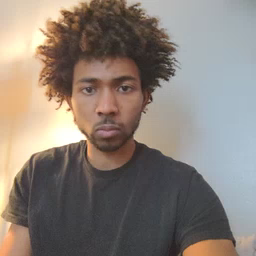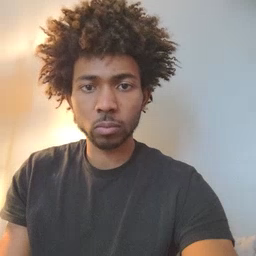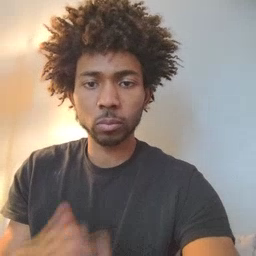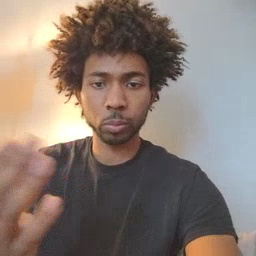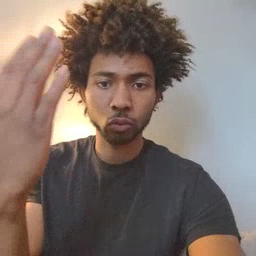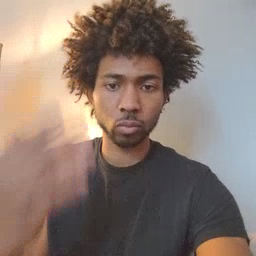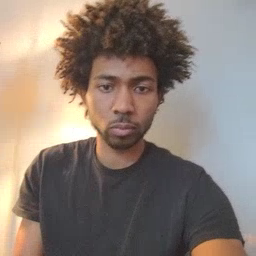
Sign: morning